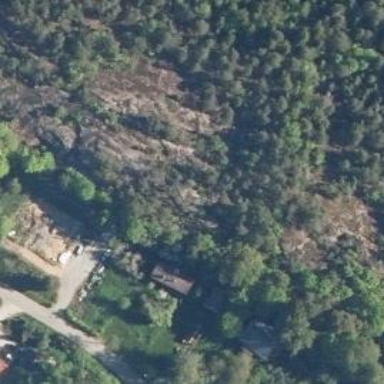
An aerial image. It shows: Natural cliff.